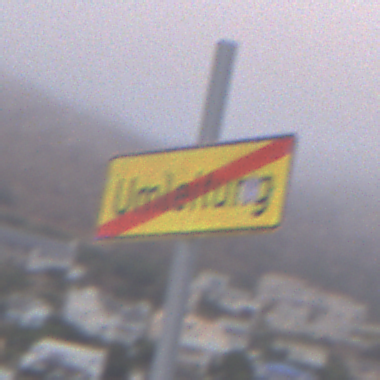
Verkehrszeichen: EndeDerUmleitungsankuendigung
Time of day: SunriseSunset
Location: Outdoor (Beach)
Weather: Overcast
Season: NotSpecified
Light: Natural